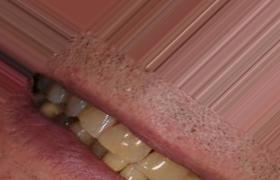
Condition: Tooth Discoloration